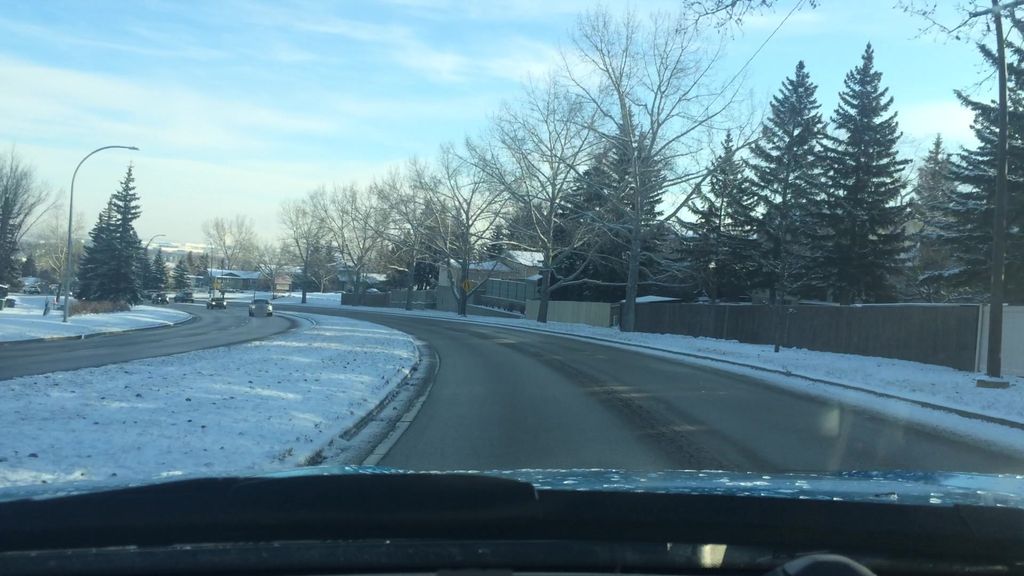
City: calgary